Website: apple
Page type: account-selection
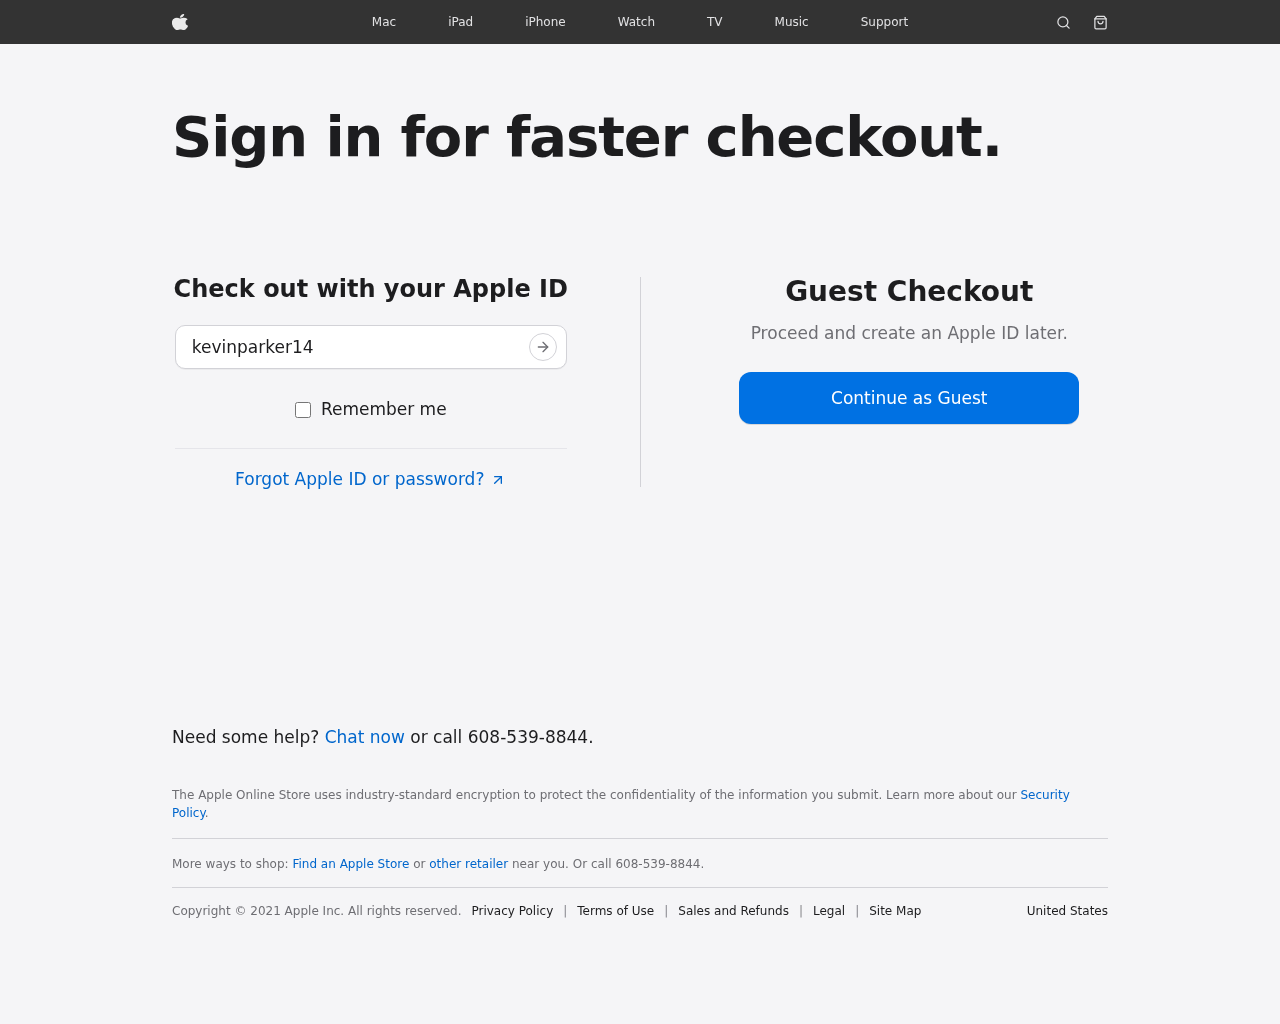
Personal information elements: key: PII_LOGIN_USERNAME
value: kevinparker14